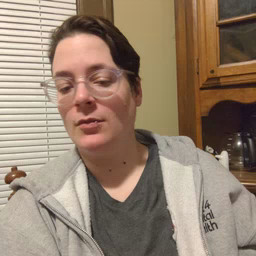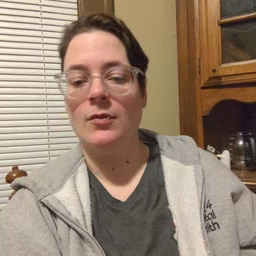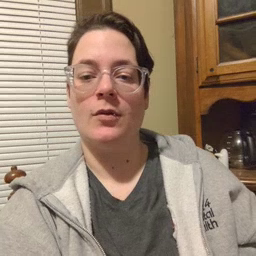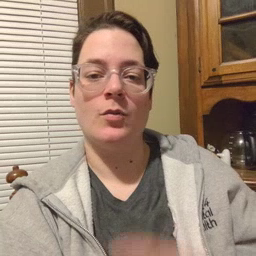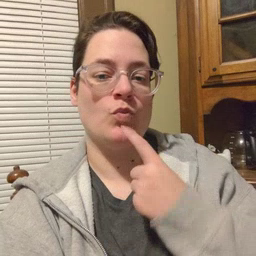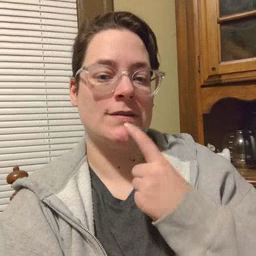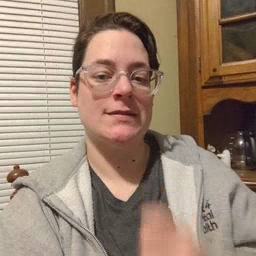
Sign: red